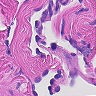
Metastatic tissue present: no